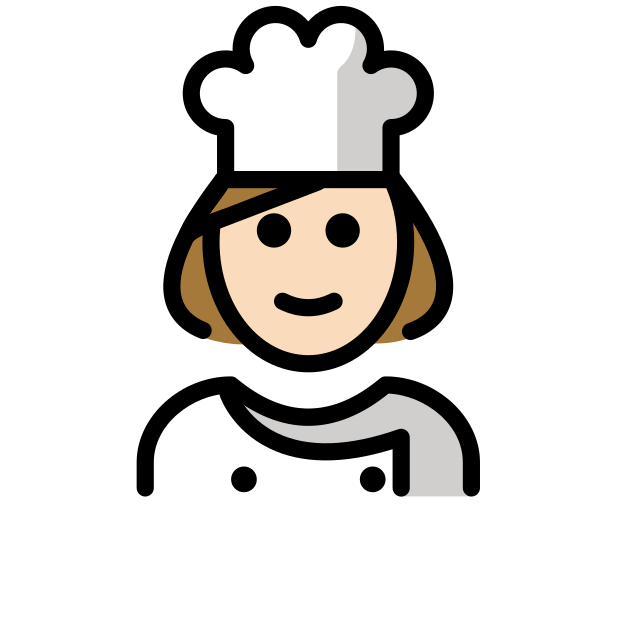
woman cook: light skin tone